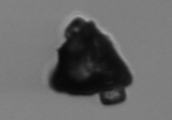
Label: Delphineis